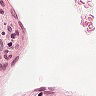
Metastatic tissue present: no